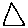
Label: triangle